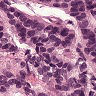
Metastatic tissue present: yes